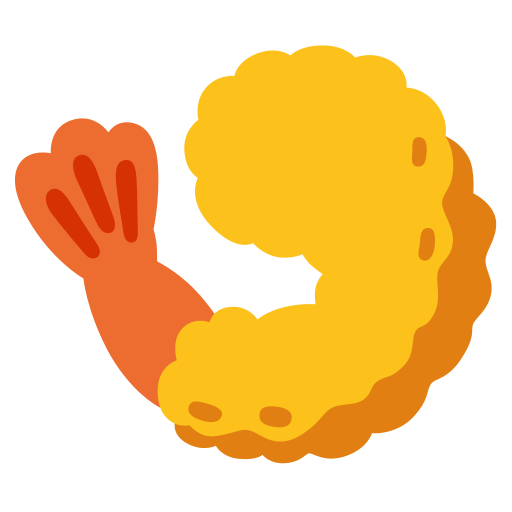
Emoji: 🍤